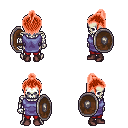
a pixel art fantasy rpg character, male body template, skeleton, chain tabard jacket, red pants, red short topknot hairstyle, maroon shoes, shield, four views (front, back, left, right), 2x2 character sprite sheet, small pixel art, hard edges, no anti-aliasing